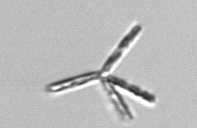
Label: Thalassionema